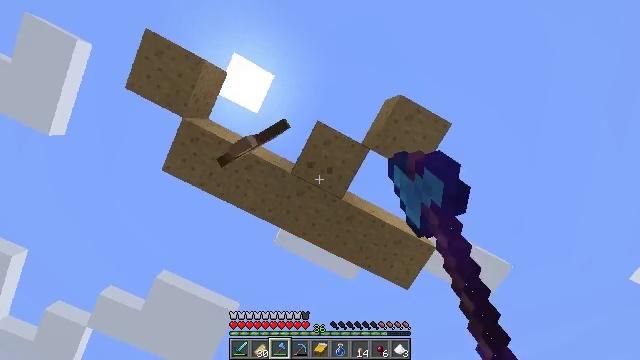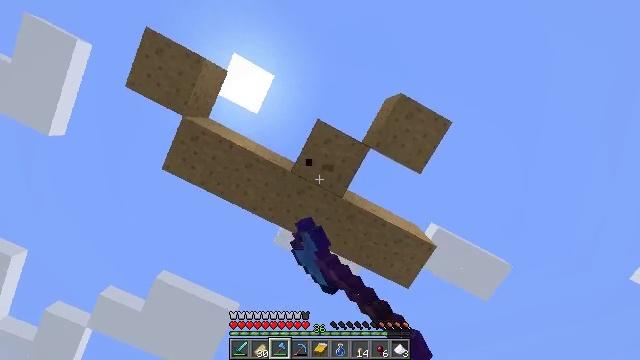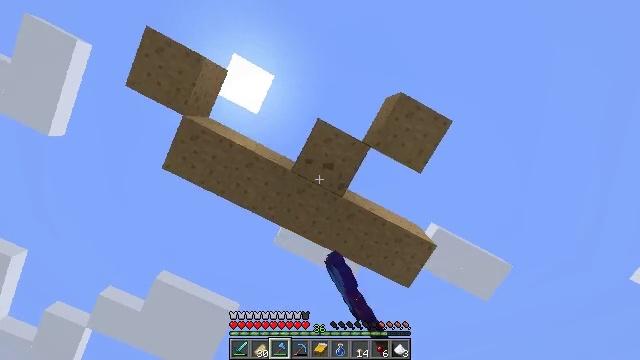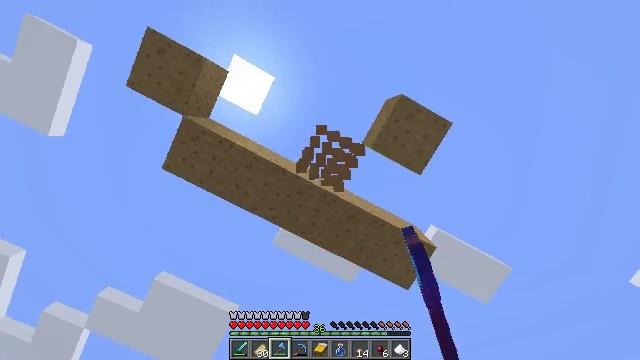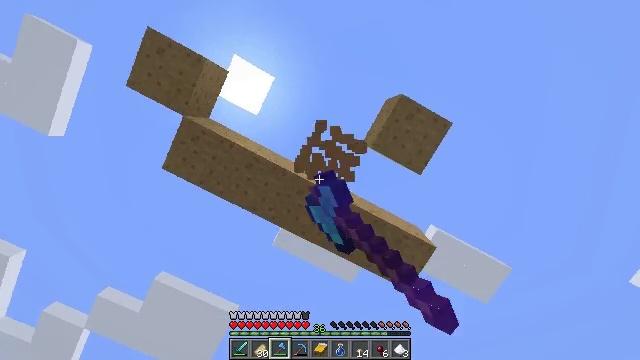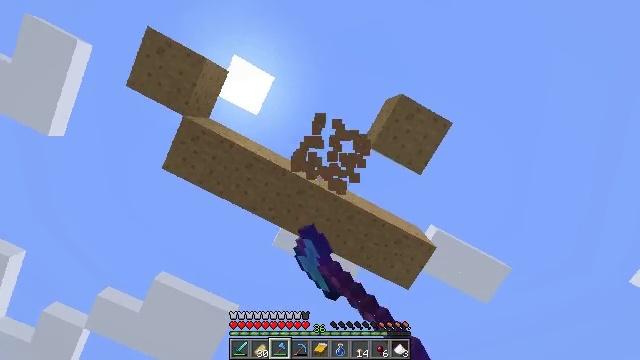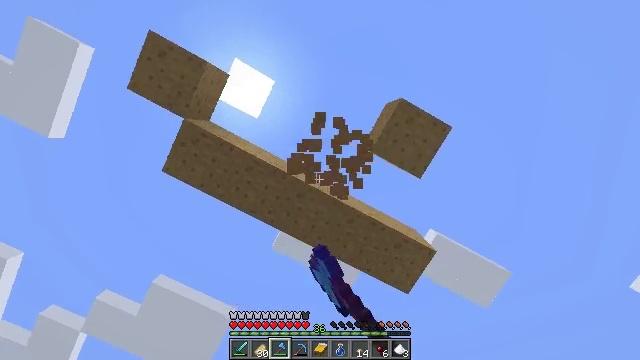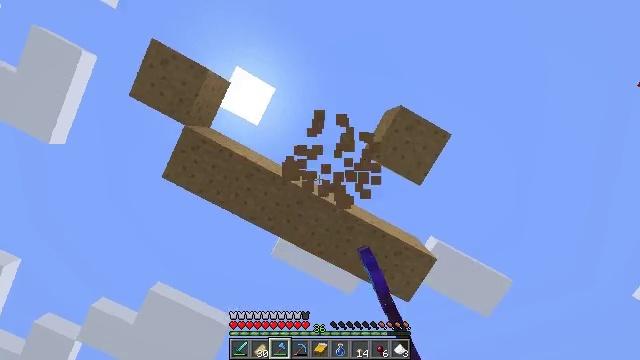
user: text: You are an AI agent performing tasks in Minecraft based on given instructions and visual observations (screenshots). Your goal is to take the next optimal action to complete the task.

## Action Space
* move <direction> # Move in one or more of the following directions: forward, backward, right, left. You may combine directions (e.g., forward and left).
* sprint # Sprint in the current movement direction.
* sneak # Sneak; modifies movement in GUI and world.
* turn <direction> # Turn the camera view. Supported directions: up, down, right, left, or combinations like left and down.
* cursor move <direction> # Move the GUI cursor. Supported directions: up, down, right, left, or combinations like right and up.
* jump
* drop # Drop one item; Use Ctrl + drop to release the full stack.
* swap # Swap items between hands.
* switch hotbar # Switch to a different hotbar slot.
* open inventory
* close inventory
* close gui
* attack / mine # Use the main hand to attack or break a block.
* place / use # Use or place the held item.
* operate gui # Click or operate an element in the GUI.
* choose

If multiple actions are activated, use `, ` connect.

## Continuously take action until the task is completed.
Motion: motion action
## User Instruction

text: Break the brown mushroom block to collect materials.
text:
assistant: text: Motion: attack / mine
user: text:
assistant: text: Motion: attack / mine
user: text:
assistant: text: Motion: attack / mine
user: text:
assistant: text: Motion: attack / mine
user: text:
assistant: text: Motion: attack / mine
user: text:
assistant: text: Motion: attack / mine
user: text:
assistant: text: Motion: turn up, attack / mine
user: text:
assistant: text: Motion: attack / mine